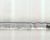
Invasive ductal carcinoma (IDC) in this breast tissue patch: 0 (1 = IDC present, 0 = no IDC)